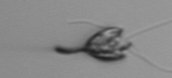
Label: Pyramimonas_longicauda